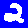
Digit: 2